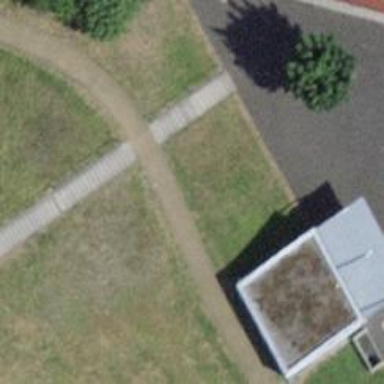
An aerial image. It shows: Concrete steps.